Brain MRI, t1w sequence, axial 2D slice.
Patient: age 23, sex F, weight 95 kg, height 1.95 m
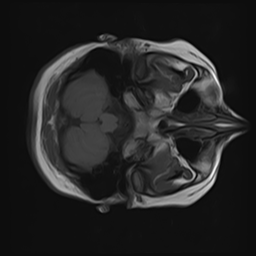